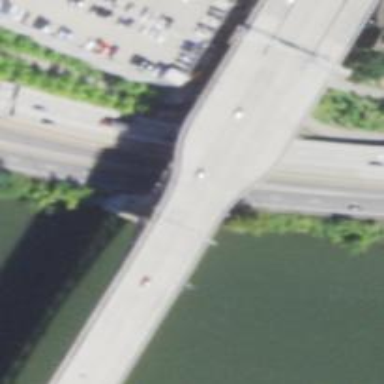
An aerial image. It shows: Bridge crossing over highway trunk expressway.